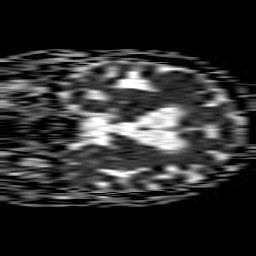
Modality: ADC
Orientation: coronal
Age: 84
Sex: female
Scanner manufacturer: philips
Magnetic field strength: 1.5 T
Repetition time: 3.778 s
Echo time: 0.09565 s